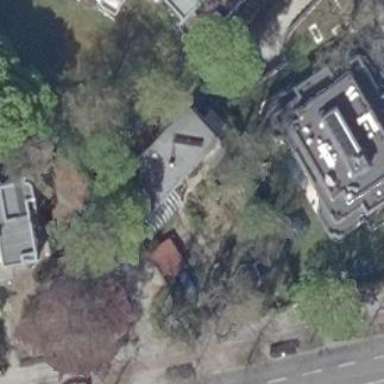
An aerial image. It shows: Detached building.